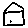
Label: house